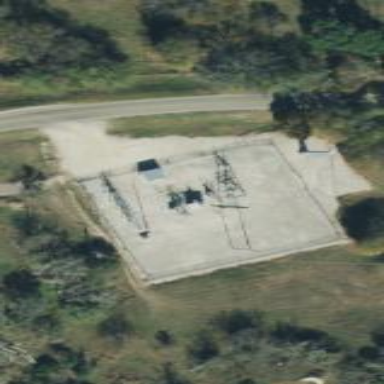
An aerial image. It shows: Distribution level power substation surrounded by fence.